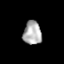
Tissue: lung
Cell type: Epithelial cells
Senescence score: 0.2266
Nuclear area (px): 418
Mean DAPI intensity: 174.844